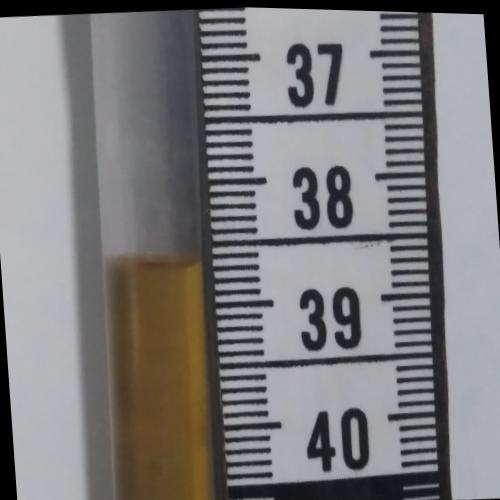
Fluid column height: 38.6 cm